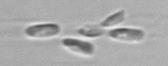
Label: Dinobryon